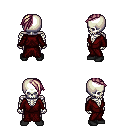
a pixel art fantasy rpg character, male body template, skeleton, red robe, white pants, white blonde long mohawk hairstyle, black shoes, four views (front, back, left, right), 2x2 character sprite sheet, small pixel art, hard edges, no anti-aliasing